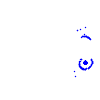
Particle: electron